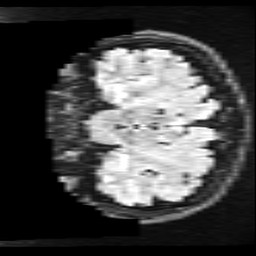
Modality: FLAIR
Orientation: coronal
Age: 38
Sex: male
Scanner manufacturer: ge
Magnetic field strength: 3 T
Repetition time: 11 s
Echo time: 0.1497 s